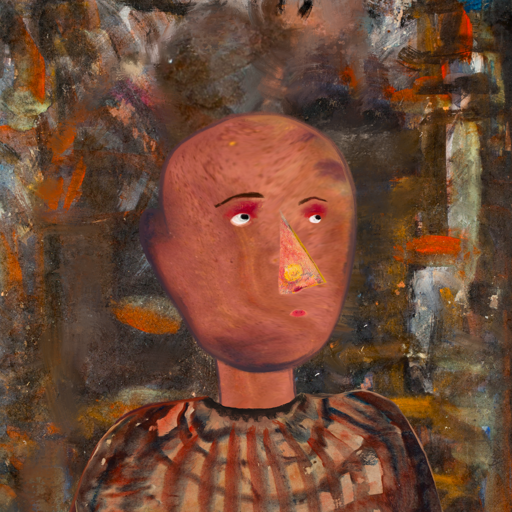
Background: GypsyQueen, Head And Neck Side: Mother_And_Son_Mother, Face Side: Irani, Bust: Orphan, Hair Side: Blank, Head Accessory: Blank, Second Necklace: Blank, Necklace: Blank, Baby: Blank